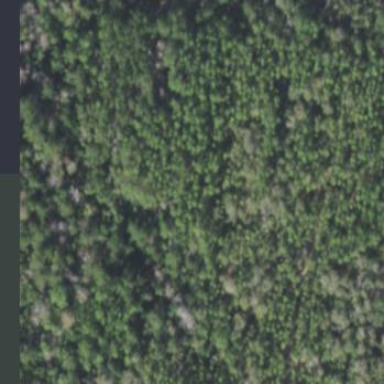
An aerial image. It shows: Forest area predominantly covered with needle-leaved trees.